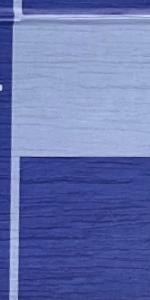
Label: Empty